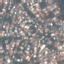
Land use / land cover: Residential